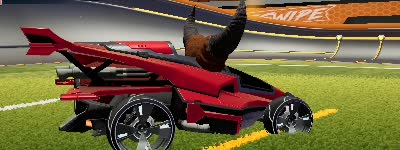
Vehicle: aftershock